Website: lowes
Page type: address-validator
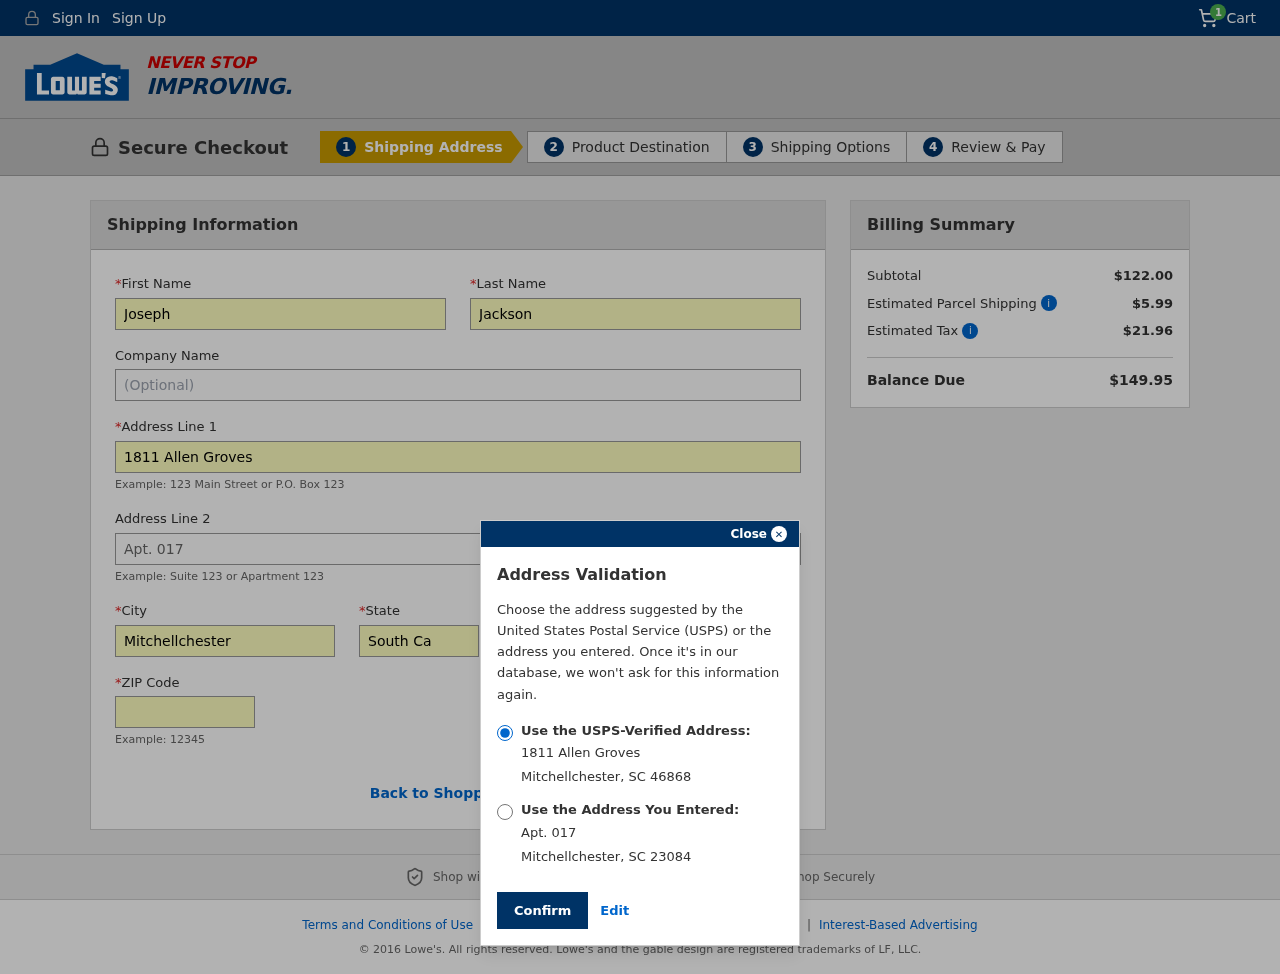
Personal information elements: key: PII_CITY
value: Mitchellchester
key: PII_FIRSTNAME
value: Joseph
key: PII_LASTNAME
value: Jackson
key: PII_POSTCODE
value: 46868
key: PII_POSTCODE2
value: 23084
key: PII_STATE
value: South Carolina
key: PII_STATE_ABBR
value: SC
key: PII_STREET
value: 1811 Allen Groves
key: PII_STREET2
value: Apt. 017
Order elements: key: ORDER_NUM_ITEMS
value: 1
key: ORDER_SUBTOTAL
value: $122.00
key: ORDER_SHIPPING_COST
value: $5.99
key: ORDER_TAX
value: $21.96
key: ORDER_TOTAL
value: $149.95